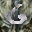
Label: 6